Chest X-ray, AP view. Patient: 17 years old, sex M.
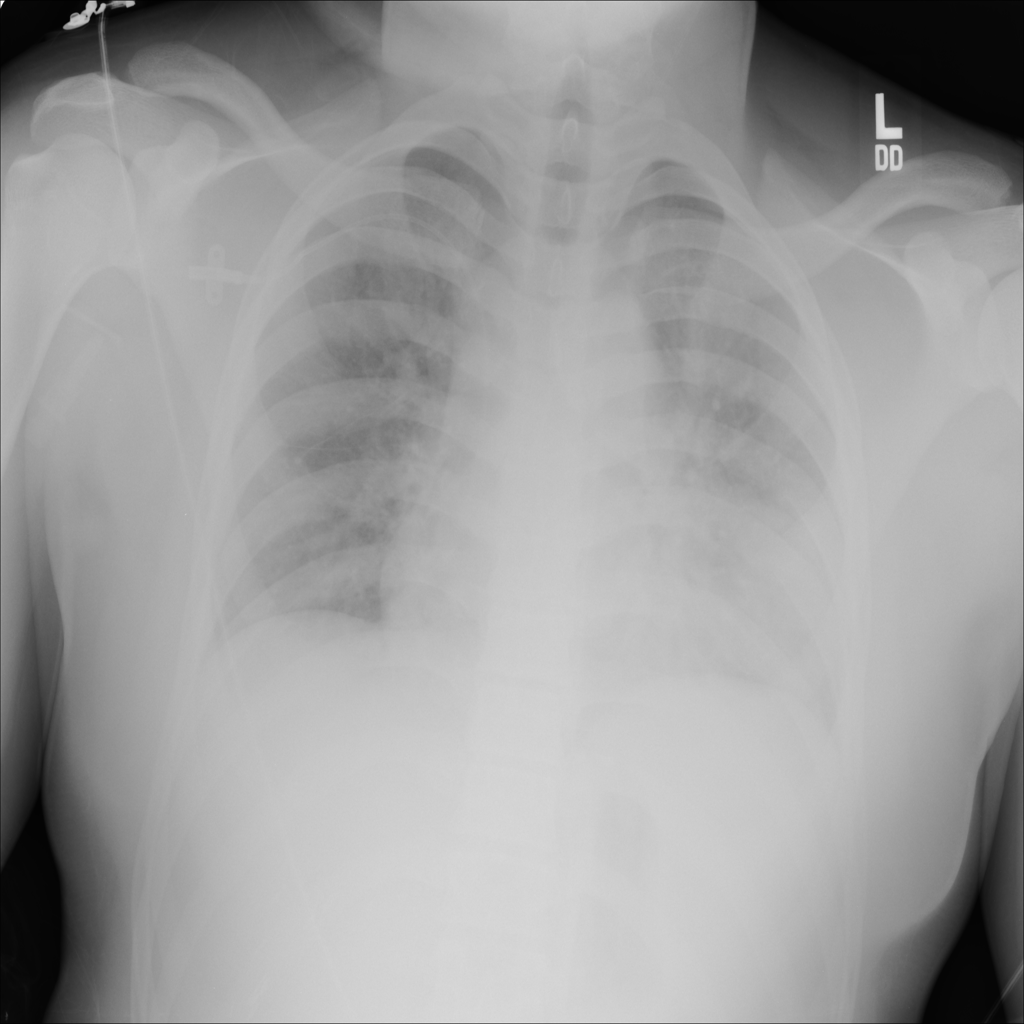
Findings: Edema, Infiltration